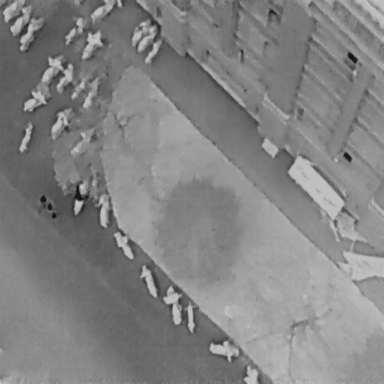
There are 25 Bicycles in the infrared image.